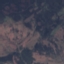
Land use / land cover: HerbaceousVegetation